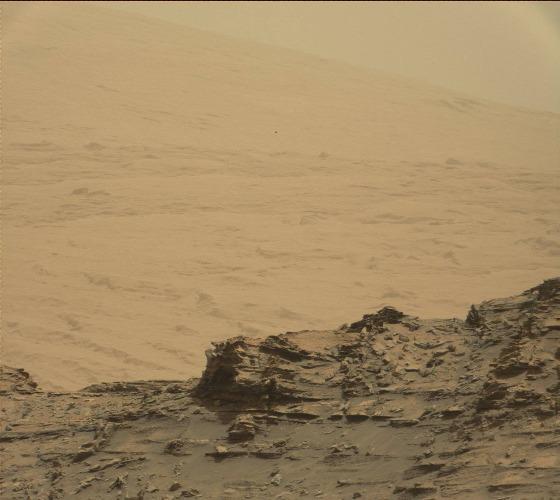
Terrain classes present: Bedrock, Gravel / Sand / Soil, Rock, Shadow, Sky / Distant Mountains